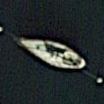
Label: Civil_yacht